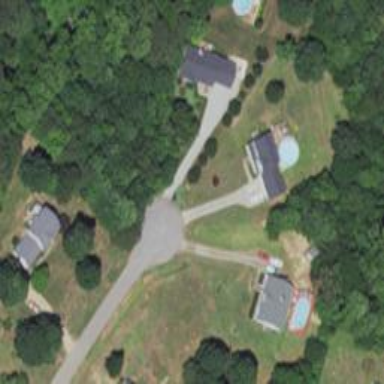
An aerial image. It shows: Driveway.